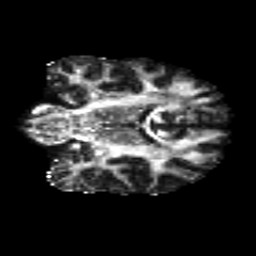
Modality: FA
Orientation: coronal
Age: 28
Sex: male
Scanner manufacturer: siemens
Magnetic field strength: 3 T
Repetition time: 8.8 s
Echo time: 0.085 s